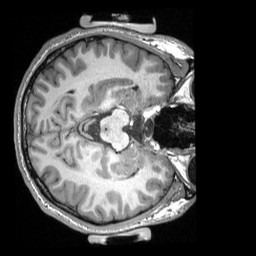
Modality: T1w
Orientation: axial
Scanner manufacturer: siemens
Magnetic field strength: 3 T
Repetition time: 2.3 s
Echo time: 0.00308 s